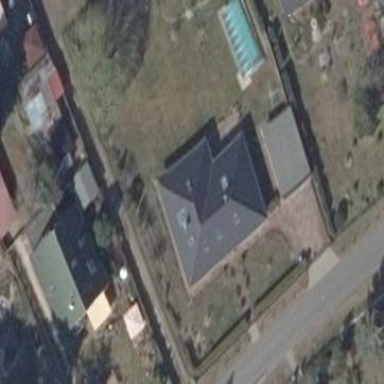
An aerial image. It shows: Detached building with quadruple saltbox roof shape.